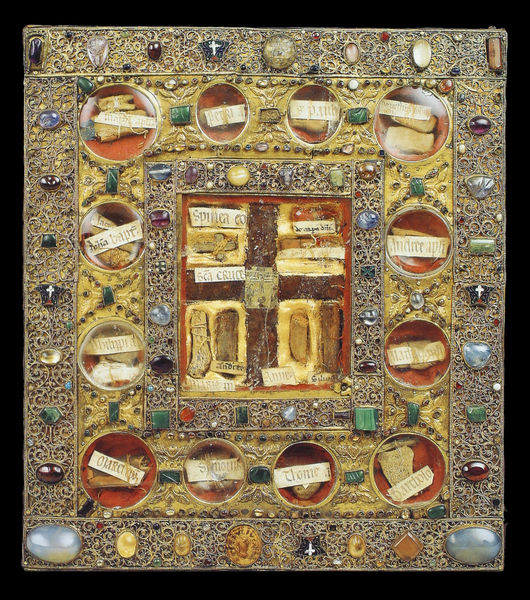
Titel: Tafelreliquiar
Institution: Halberstadt, Domschatz
Schlagwörter: blau, grün, bunt, rot, ornament, rahmen, stein, steine, gold, reich, edelsteine, schrift, verzierung, foto, knochen, deckel, buch, eckig, kreuz, kreise, beschriftung, mosaik, jesus, edelstein, filigran, goldschmiedekunst, quadrat, münzen, reliquiar, reliquien, relique, lpislazuli, reliquiear, edelseine